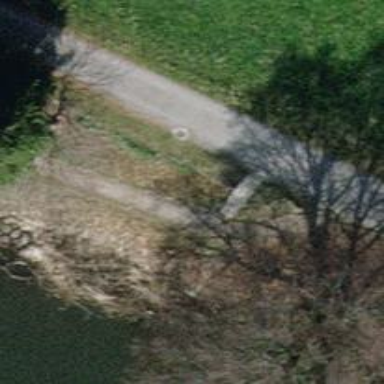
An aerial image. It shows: Road with steps.